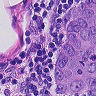
Metastatic tissue present: no